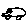
Label: car